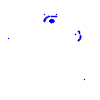
Particle: pion